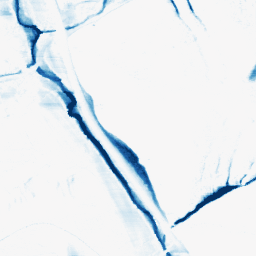
Category: morphological
Decomposition family: morphological_ellipse
Decomposition parameters: operation: closing
width: 5
height: 30
Upsampling method: lanczos
Upsampling parameters: scale: 8
Upsampling scale: 8